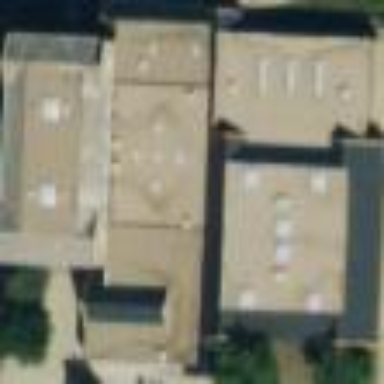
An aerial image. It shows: School building.